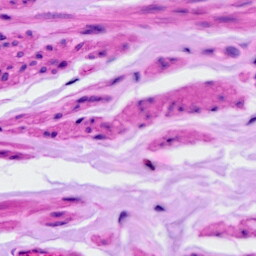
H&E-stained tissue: Ovarian